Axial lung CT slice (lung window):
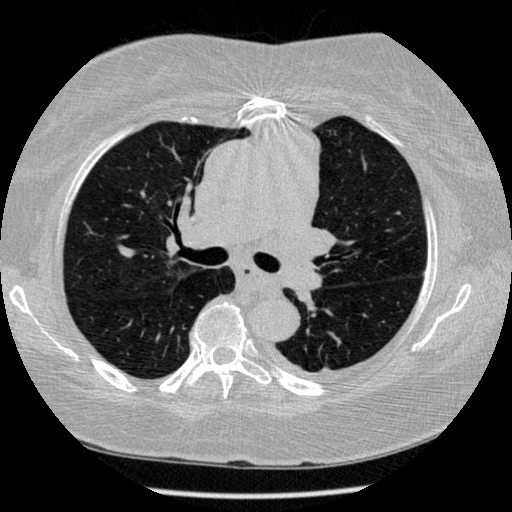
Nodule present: no